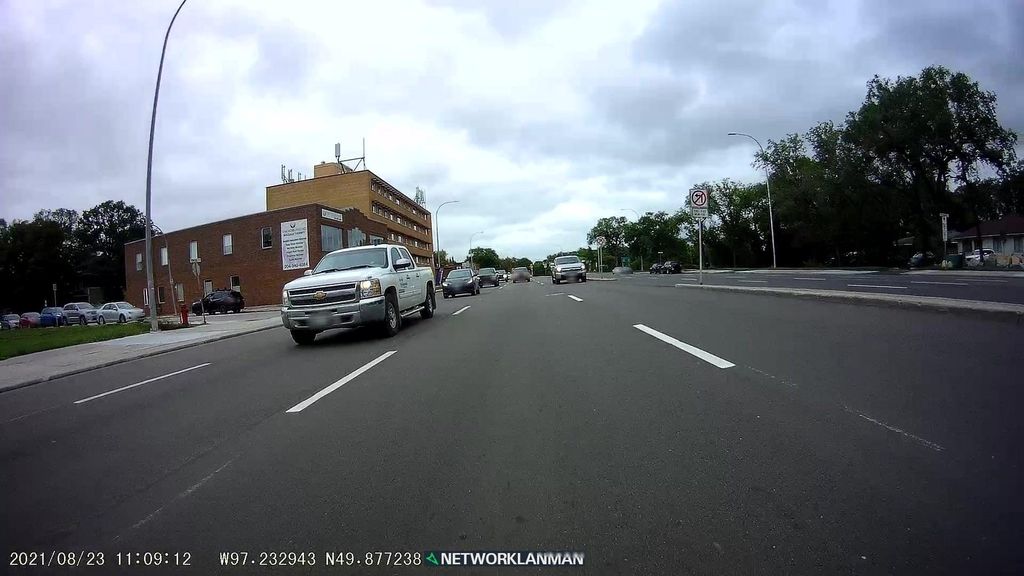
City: winnipeg